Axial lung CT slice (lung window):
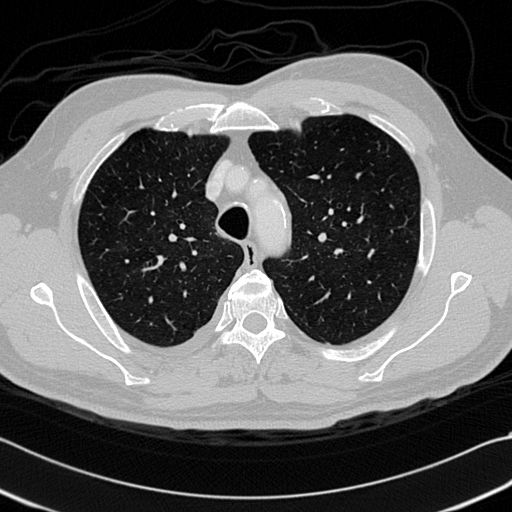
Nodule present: no